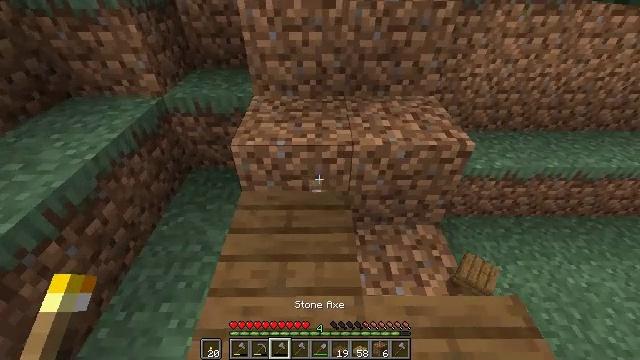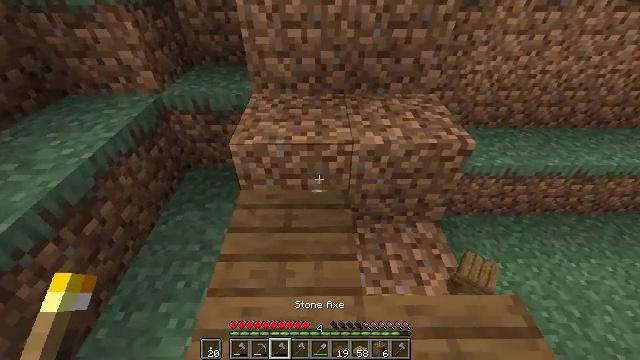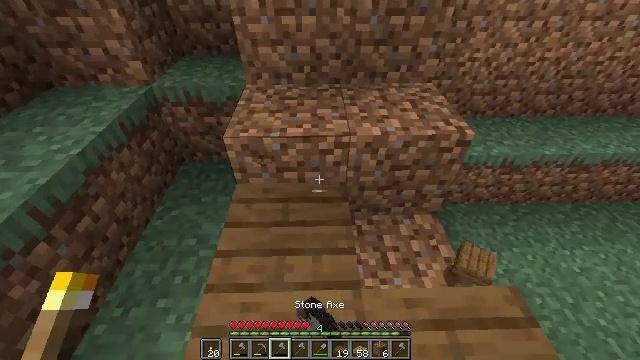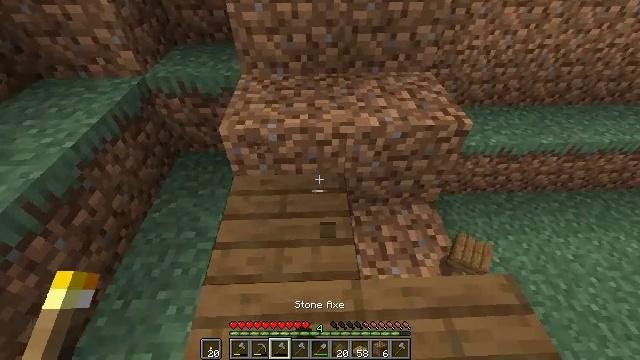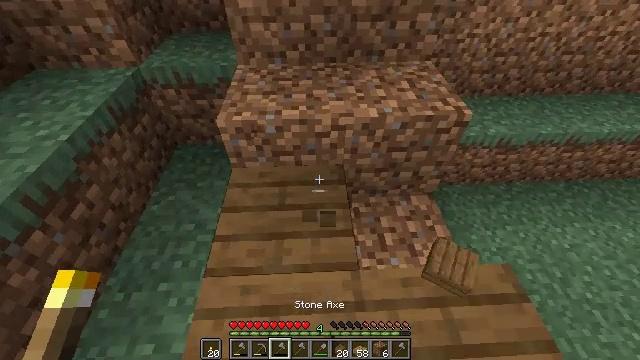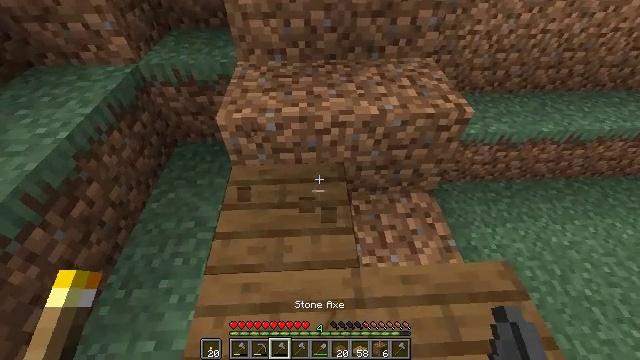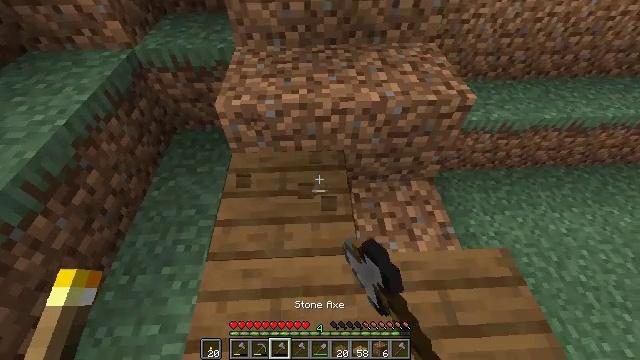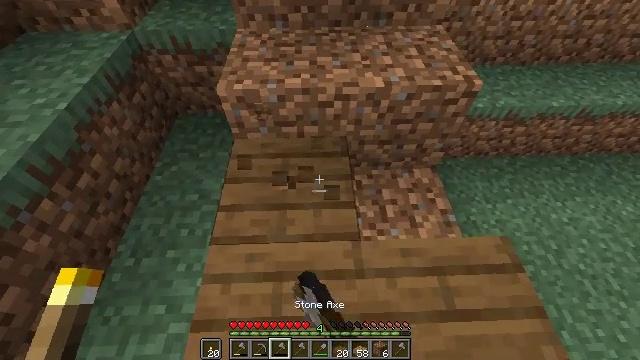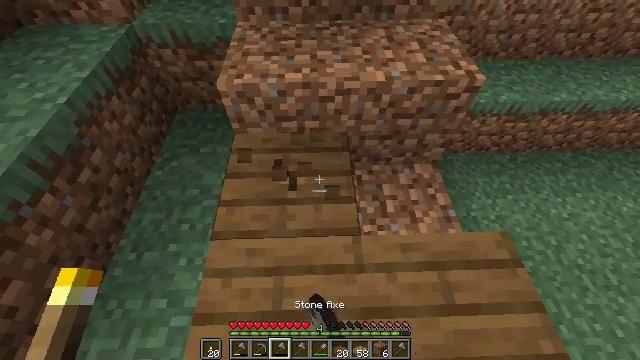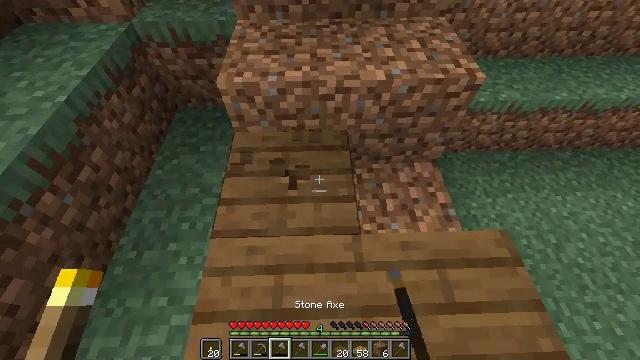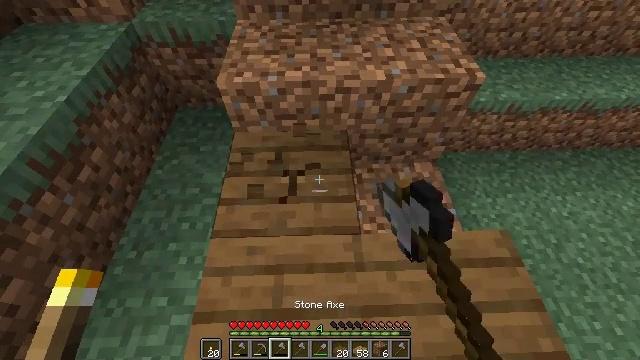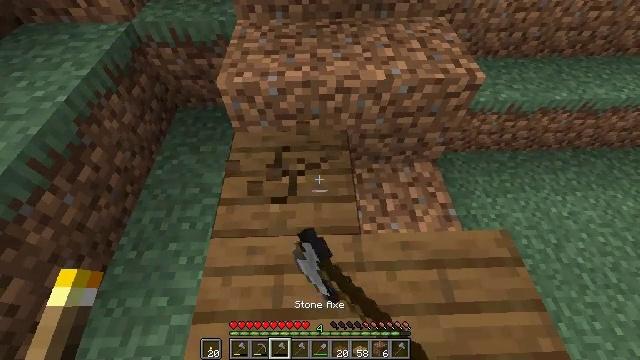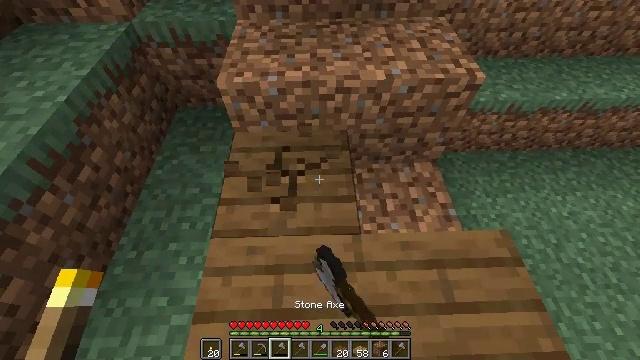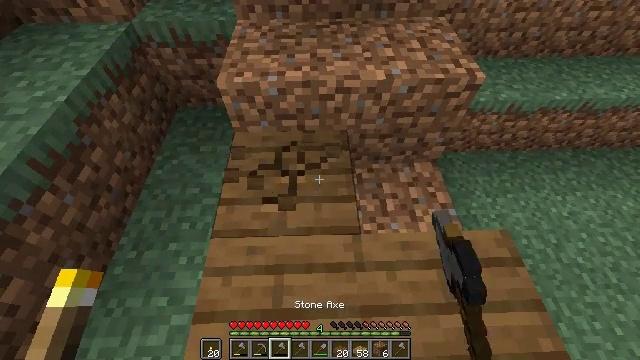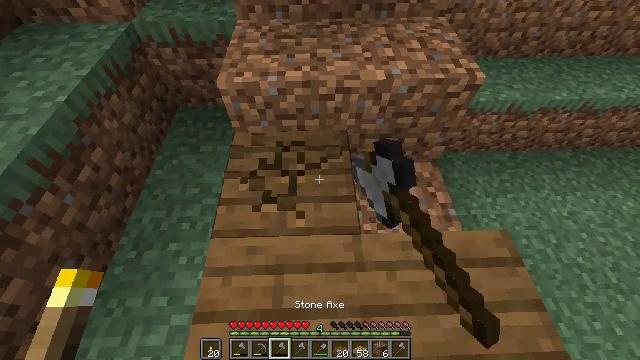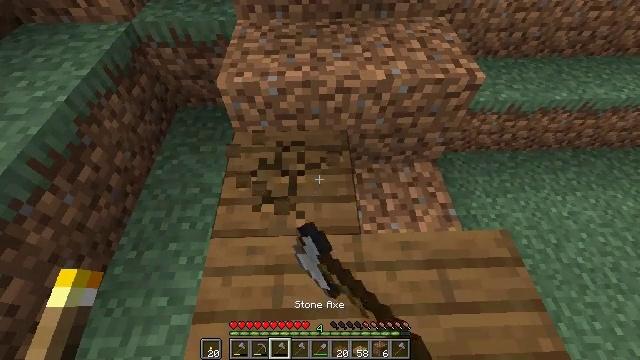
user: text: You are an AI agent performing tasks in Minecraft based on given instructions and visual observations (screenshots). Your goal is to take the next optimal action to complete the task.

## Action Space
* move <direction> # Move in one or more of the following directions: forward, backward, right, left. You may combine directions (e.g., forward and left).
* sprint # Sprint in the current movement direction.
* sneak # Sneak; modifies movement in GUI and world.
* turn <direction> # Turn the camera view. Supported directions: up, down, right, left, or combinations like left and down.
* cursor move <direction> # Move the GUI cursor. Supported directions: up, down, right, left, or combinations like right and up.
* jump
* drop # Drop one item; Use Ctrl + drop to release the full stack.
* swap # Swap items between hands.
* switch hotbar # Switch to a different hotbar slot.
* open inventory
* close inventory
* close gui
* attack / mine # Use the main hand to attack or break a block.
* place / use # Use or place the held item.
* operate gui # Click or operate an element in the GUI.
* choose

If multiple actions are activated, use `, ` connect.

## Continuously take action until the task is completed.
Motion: motion action
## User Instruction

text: Break the spruce slab from a structure.
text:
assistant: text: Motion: attack / mine
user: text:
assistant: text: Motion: turn right and down, attack / mine
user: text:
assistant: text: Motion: turn down, attack / mine
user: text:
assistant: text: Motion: turn down, attack / mine
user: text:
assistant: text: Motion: attack / mine
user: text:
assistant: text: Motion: turn down, attack / mine
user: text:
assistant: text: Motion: turn down, attack / mine
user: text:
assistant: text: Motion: turn down, attack / mine
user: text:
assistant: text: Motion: attack / mine
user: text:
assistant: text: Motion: attack / mine
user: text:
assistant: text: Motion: attack / mine
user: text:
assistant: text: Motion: attack / mine
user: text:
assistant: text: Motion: attack / mine
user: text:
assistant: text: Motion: attack / mine
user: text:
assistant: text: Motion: attack / mine
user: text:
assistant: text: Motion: attack / mine
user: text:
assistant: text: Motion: attack / mine
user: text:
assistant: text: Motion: attack / mine
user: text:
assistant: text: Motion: attack / mine
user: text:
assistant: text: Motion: no_op
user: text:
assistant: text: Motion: no_op
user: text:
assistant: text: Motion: no_op
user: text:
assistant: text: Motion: no_op
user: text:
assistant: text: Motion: turn left and up
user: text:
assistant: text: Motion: turn left and up
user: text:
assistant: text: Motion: no_op
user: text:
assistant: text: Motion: no_op
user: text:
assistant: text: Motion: no_op
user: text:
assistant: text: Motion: no_op
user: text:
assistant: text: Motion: no_op